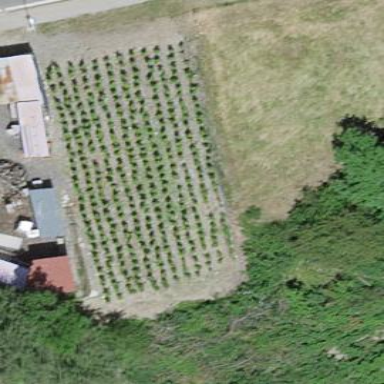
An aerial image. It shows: Vineyard with grape crops.